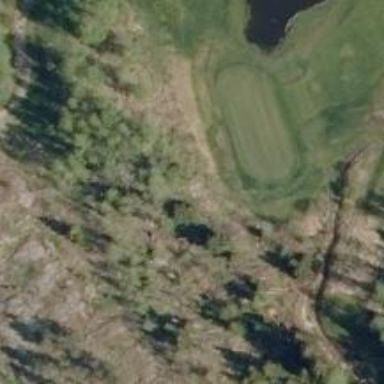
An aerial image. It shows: Golf path.